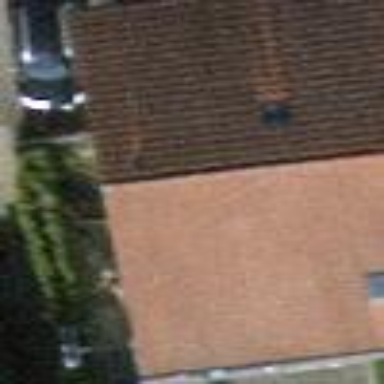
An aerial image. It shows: Terrace building.